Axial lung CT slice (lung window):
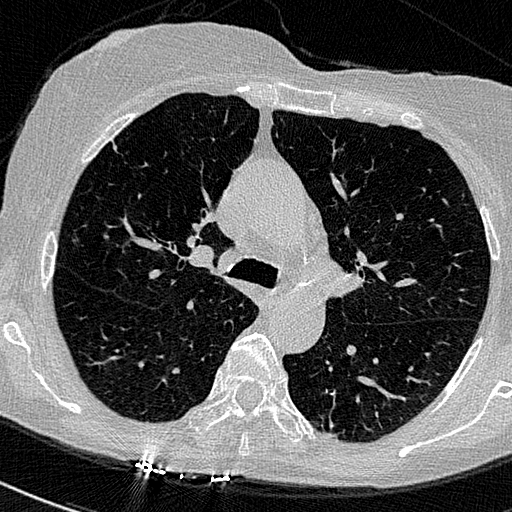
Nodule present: no